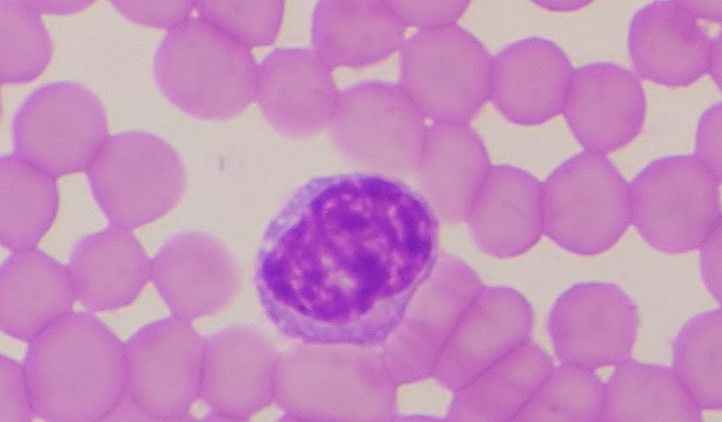
White blood cell type: Lymphocyte